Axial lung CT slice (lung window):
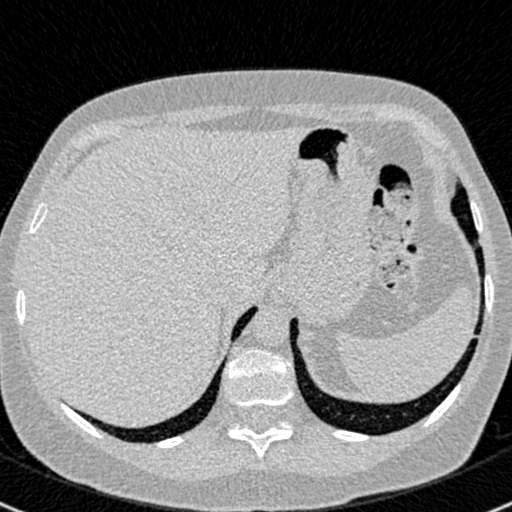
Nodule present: no